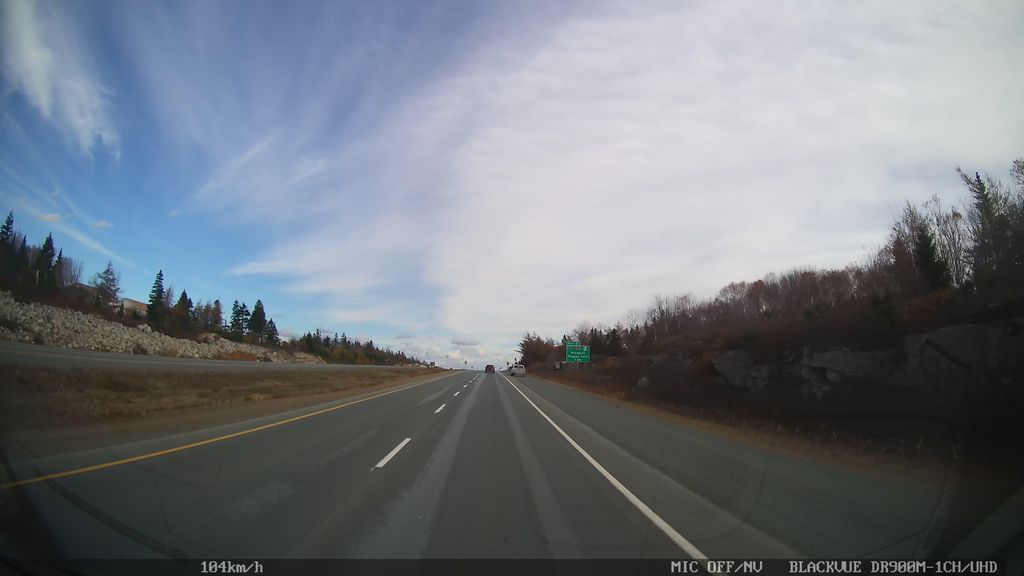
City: halifax